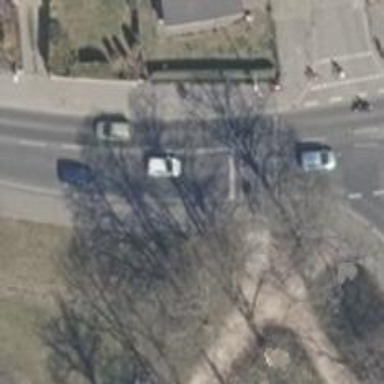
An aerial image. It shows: Road with traffic signals.